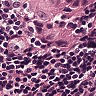
Metastatic tissue present: yes